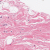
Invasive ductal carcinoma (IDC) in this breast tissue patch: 0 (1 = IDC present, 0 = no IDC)